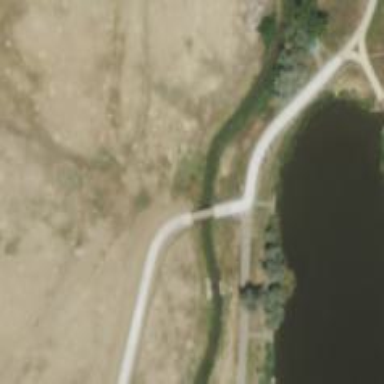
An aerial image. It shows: Path leading to bridge.